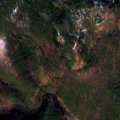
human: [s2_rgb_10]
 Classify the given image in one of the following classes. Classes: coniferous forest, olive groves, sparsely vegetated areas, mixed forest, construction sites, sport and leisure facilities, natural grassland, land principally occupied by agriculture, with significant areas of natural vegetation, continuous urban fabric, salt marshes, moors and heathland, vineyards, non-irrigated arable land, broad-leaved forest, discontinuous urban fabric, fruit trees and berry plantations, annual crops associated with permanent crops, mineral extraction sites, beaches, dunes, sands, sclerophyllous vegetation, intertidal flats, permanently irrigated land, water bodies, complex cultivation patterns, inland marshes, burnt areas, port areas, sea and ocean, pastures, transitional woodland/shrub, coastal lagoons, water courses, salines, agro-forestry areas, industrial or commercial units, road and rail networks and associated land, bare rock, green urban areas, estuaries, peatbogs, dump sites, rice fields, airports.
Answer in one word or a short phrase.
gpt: coniferous forest, mixed forest